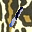
Label: 1